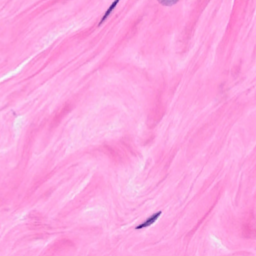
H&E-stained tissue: Breast